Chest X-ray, AP view. Patient: 74 years old, sex F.
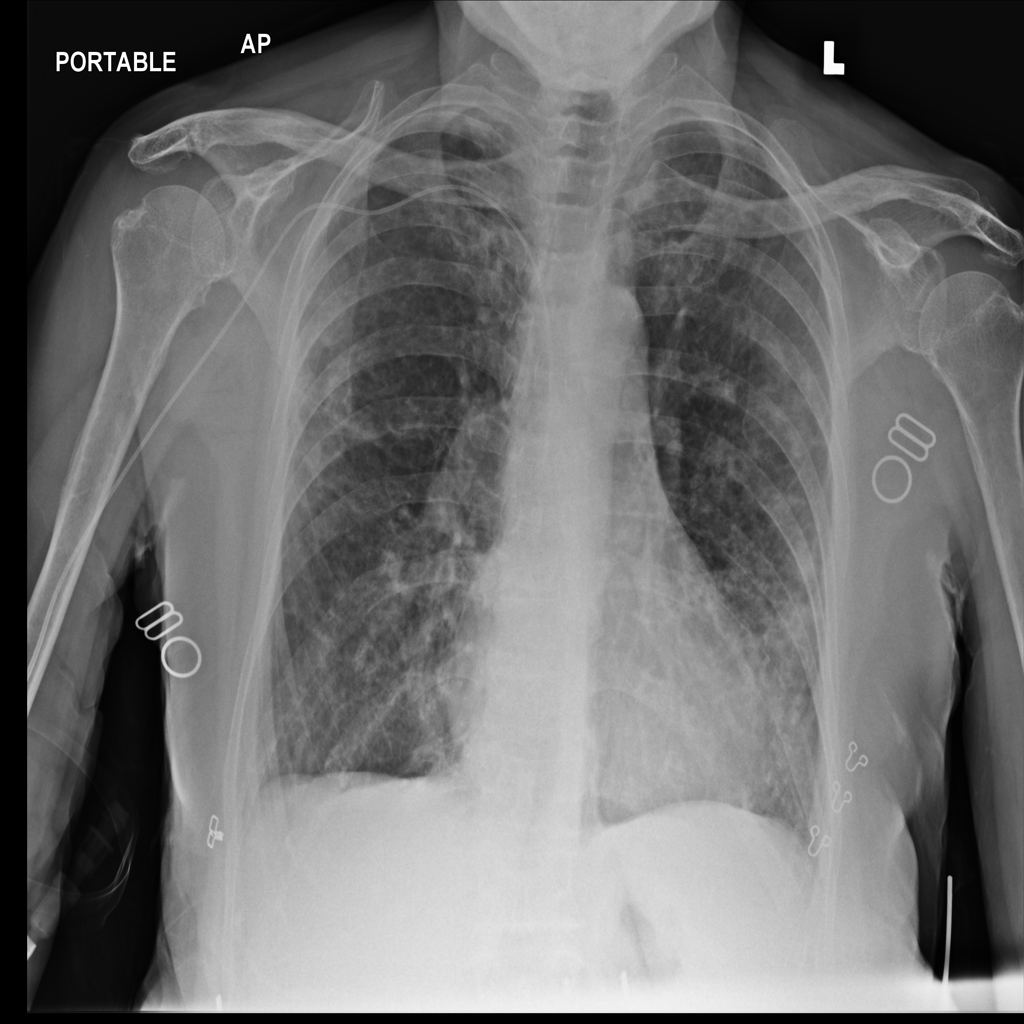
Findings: No Finding